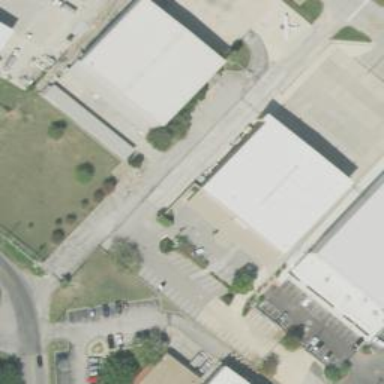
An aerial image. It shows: Building designed as airport hangar.